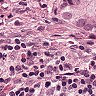
Metastatic tissue present: yes